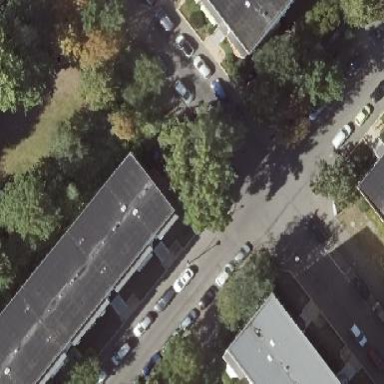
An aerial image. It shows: Flat-roofed apartment building.